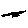
Label: zigzag